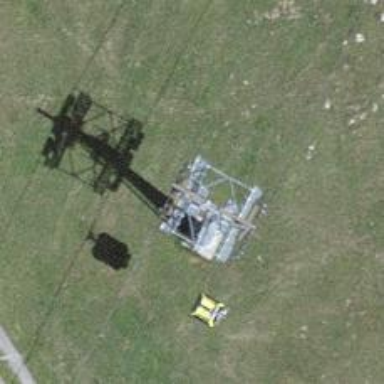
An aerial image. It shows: Pylon for aerialway.